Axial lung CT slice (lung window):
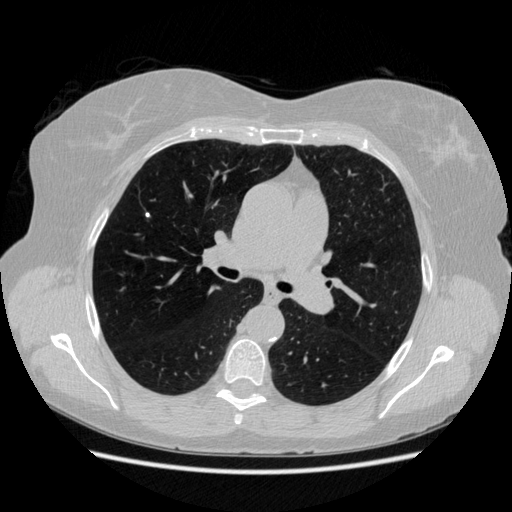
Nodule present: yes
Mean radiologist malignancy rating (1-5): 1